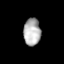
Tissue: skin
Cell type: Others
Senescence score: 0.7265
Nuclear area (px): 456
Mean DAPI intensity: 177.577